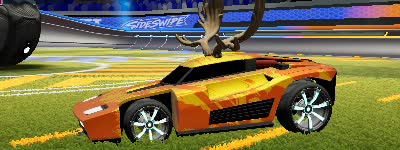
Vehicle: breakout